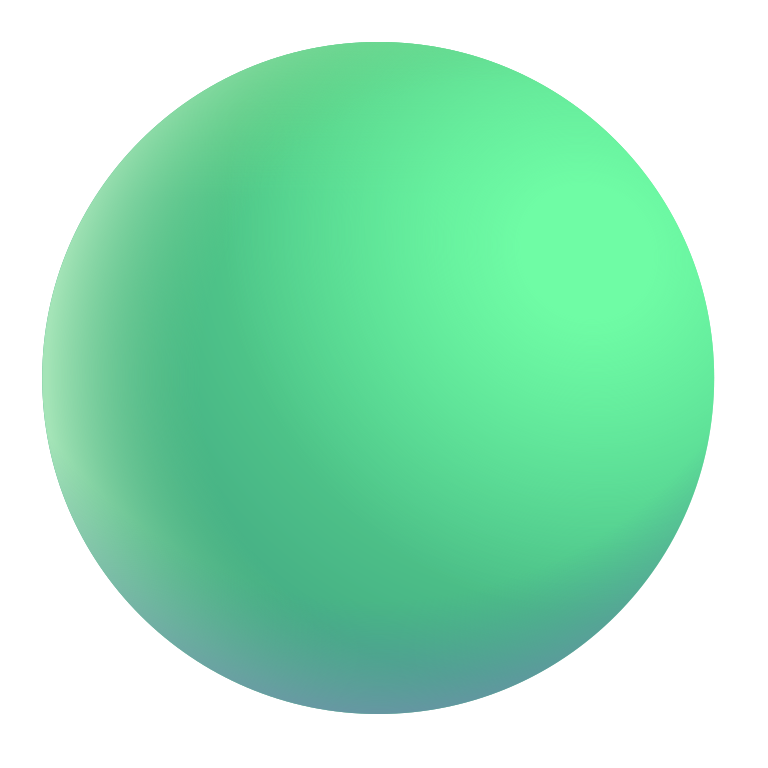
green circle color